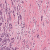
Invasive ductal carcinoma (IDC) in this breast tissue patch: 1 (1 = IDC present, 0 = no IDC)